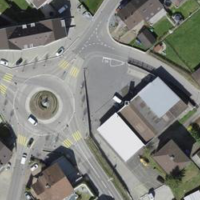
EUNIS habitat code: 54
Species observed at this site:
Clinopodium vulgare
Medicago sativa